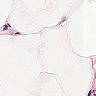
Metastatic tissue present: no